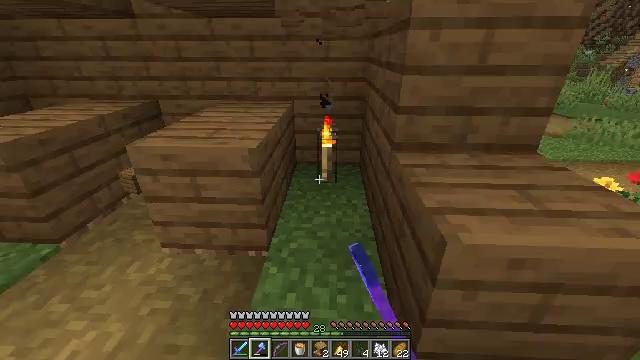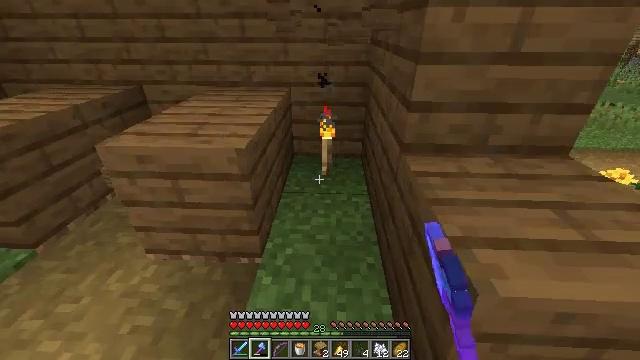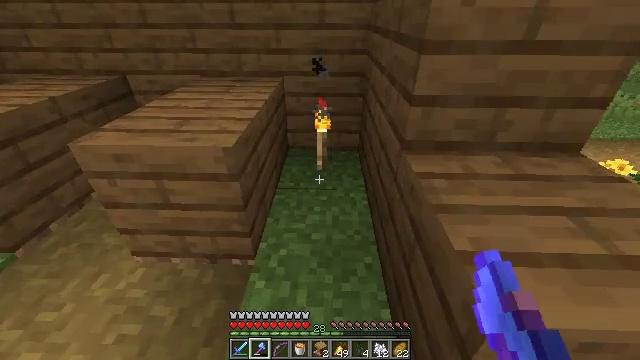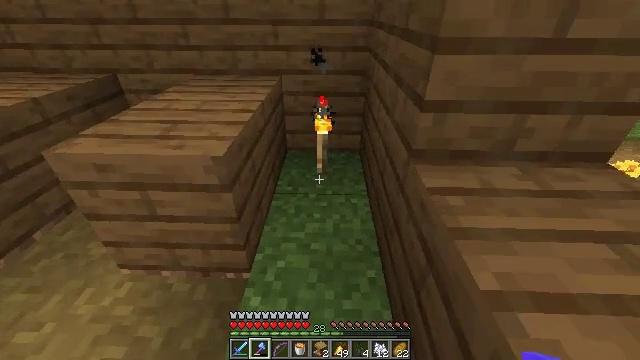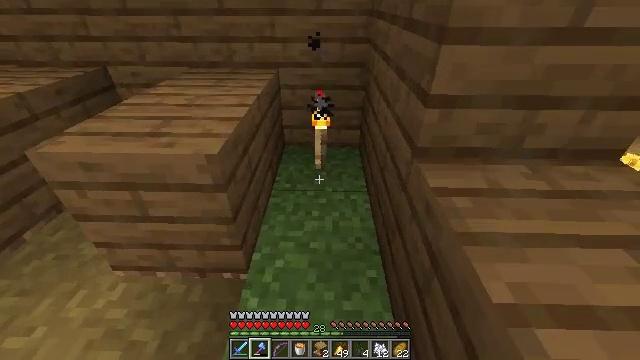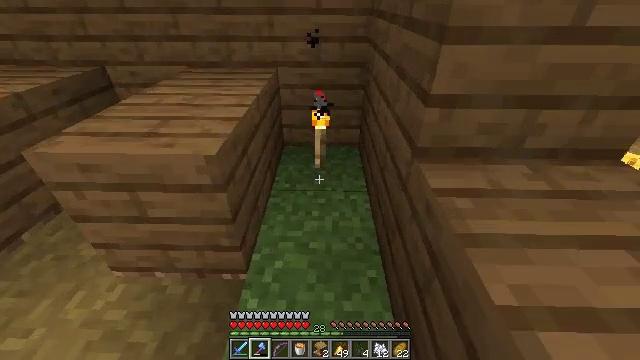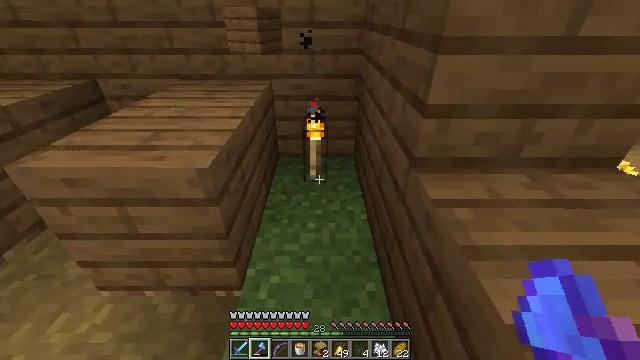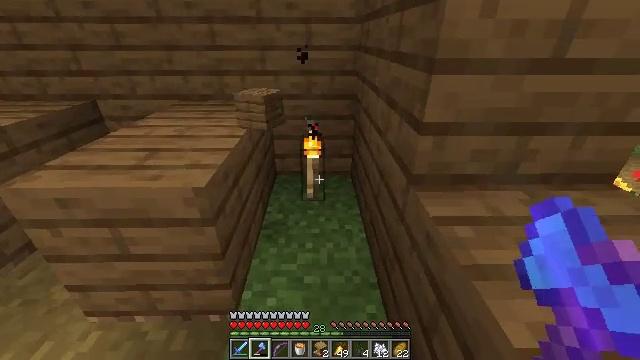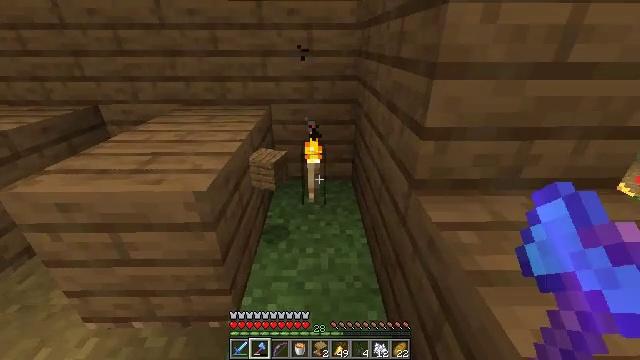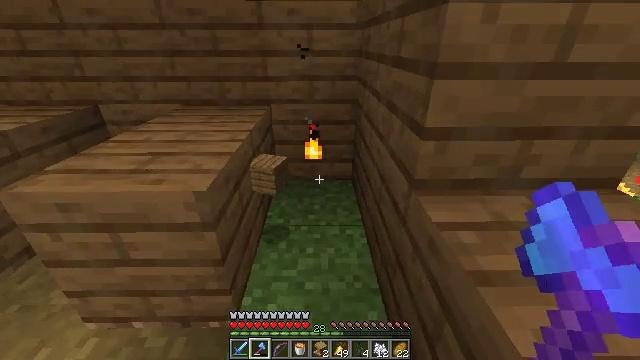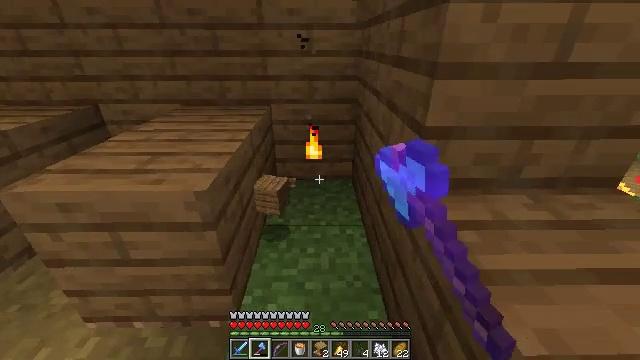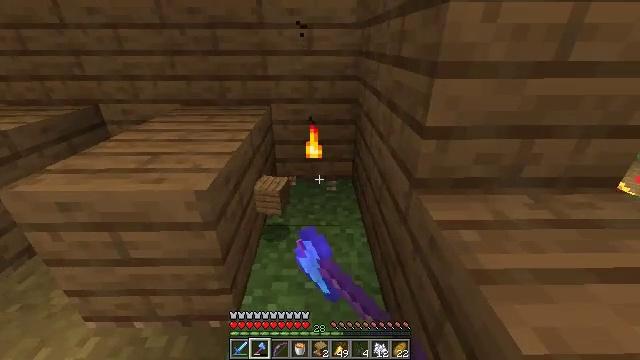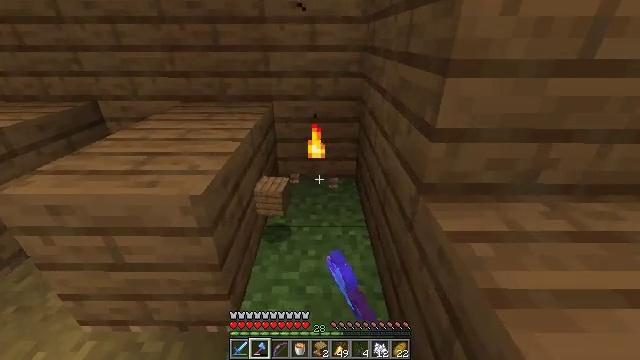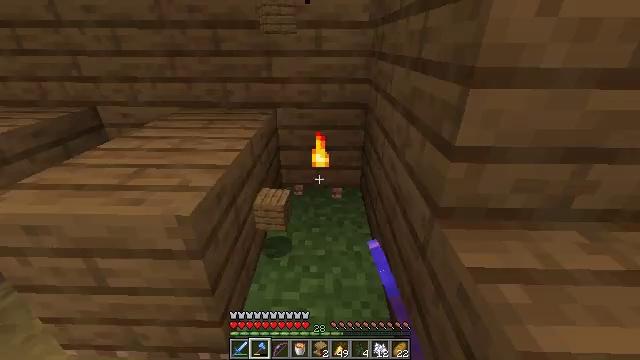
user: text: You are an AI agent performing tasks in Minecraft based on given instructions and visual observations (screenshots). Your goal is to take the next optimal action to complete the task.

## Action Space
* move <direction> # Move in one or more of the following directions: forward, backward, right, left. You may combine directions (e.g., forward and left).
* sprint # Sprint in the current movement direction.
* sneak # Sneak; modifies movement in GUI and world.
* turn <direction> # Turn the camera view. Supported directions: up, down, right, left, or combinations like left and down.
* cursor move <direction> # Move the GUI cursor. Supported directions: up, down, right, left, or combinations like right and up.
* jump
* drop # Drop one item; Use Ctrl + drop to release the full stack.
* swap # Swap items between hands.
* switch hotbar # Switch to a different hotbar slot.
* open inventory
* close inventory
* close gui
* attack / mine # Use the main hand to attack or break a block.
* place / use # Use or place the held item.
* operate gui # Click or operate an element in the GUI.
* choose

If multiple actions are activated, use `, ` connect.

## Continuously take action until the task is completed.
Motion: motion action
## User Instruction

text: Remove the torch from its spot.
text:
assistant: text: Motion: move forward, turn down
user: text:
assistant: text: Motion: move forward, turn down
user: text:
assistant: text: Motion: no_op
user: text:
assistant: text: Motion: turn down
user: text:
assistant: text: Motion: no_op
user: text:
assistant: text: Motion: turn right and up
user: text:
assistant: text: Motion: turn up
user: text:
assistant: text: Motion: turn up
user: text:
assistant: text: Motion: attack / mine
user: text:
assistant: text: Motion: attack / mine
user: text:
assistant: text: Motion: attack / mine
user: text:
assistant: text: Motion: move forward
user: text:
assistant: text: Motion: move forward, turn left
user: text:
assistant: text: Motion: no_op